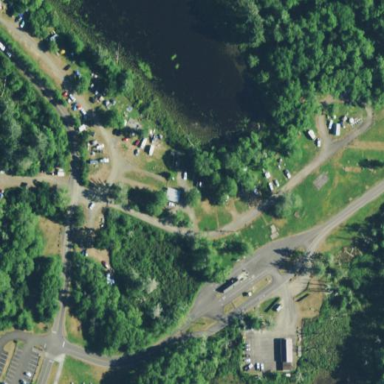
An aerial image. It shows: Campsite with tents and caravans available. The campsite also has sanitary dump station.